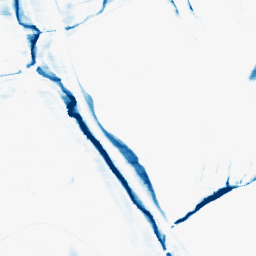
Category: morphological
Decomposition family: morphological_rect
Decomposition parameters: operation: closing
width: 20
height: 3
Upsampling method: quadratic
Upsampling parameters: scale: 8
Upsampling scale: 8